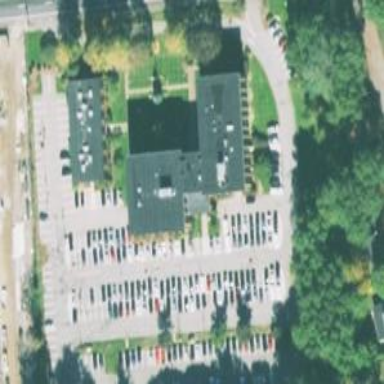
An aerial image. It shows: Office building.